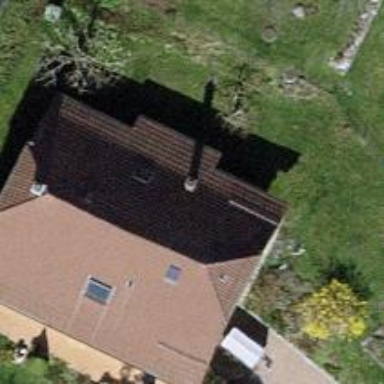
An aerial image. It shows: Simple and straightforward house.